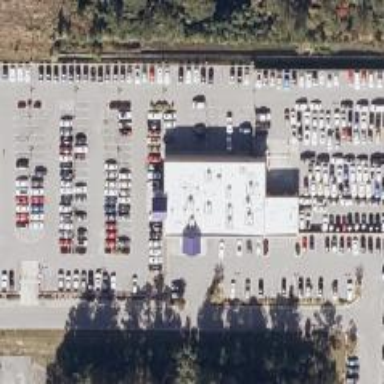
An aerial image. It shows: Car rental facility.